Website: macys
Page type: customer-info-address
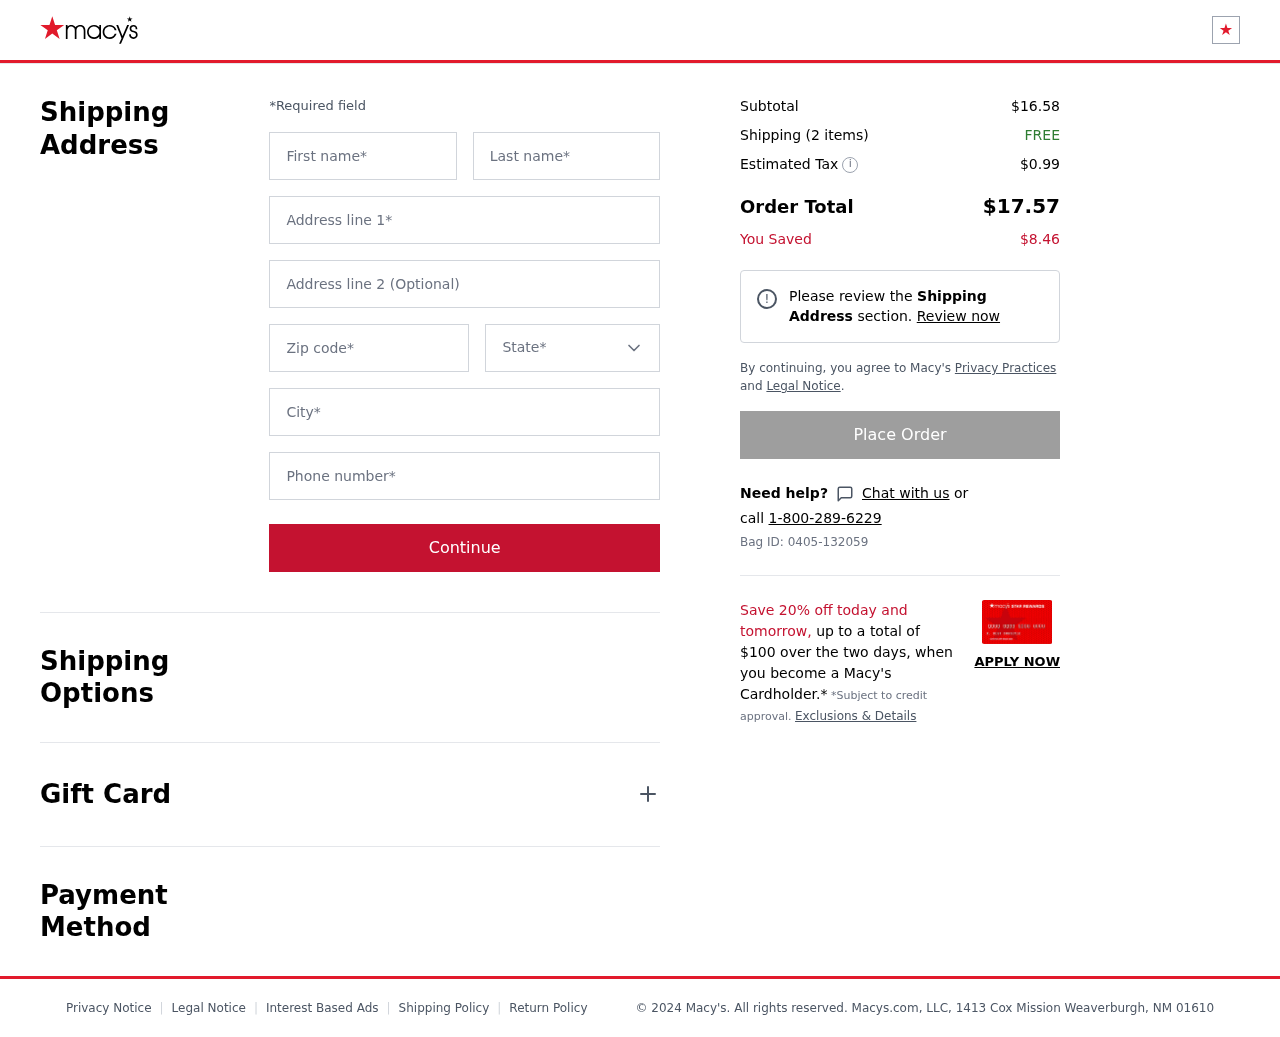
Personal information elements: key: PII_CITY
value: Weaverburgh
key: PII_FIRSTNAME
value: Jennifer
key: PII_LASTNAME
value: Marquez
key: PII_PHONE
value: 7835991416
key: PII_POSTCODE
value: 01610
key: PII_STATE
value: New Mexico
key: PII_STREET
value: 1413 Cox Mission
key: PII_STREET2
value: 4701 Juarez Mountain Suite 488
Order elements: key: ORDER_SUBTOTAL
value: $16.58
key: ORDER_NUM_ITEMS
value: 2
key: ORDER_SHIPPING_COST
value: FREE
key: ORDER_TAX
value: $0.99
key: ORDER_TOTAL
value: $17.57
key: ORDER_SAVINGS
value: $8.46
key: ORDER_BAG_ID
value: Bag ID: 0405-132059